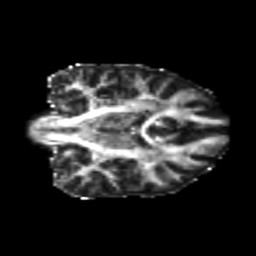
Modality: FA
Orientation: coronal
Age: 21
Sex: female
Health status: healthy
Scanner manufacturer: philips
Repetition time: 7.387 s
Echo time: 0.08599 s